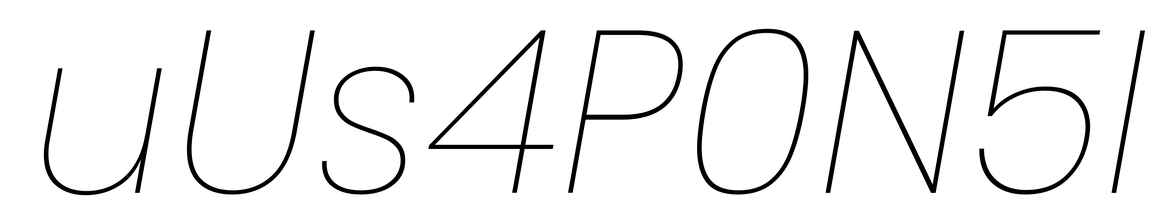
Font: Poppins-ThinItalic